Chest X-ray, AP view. Patient: 57 years old, sex M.
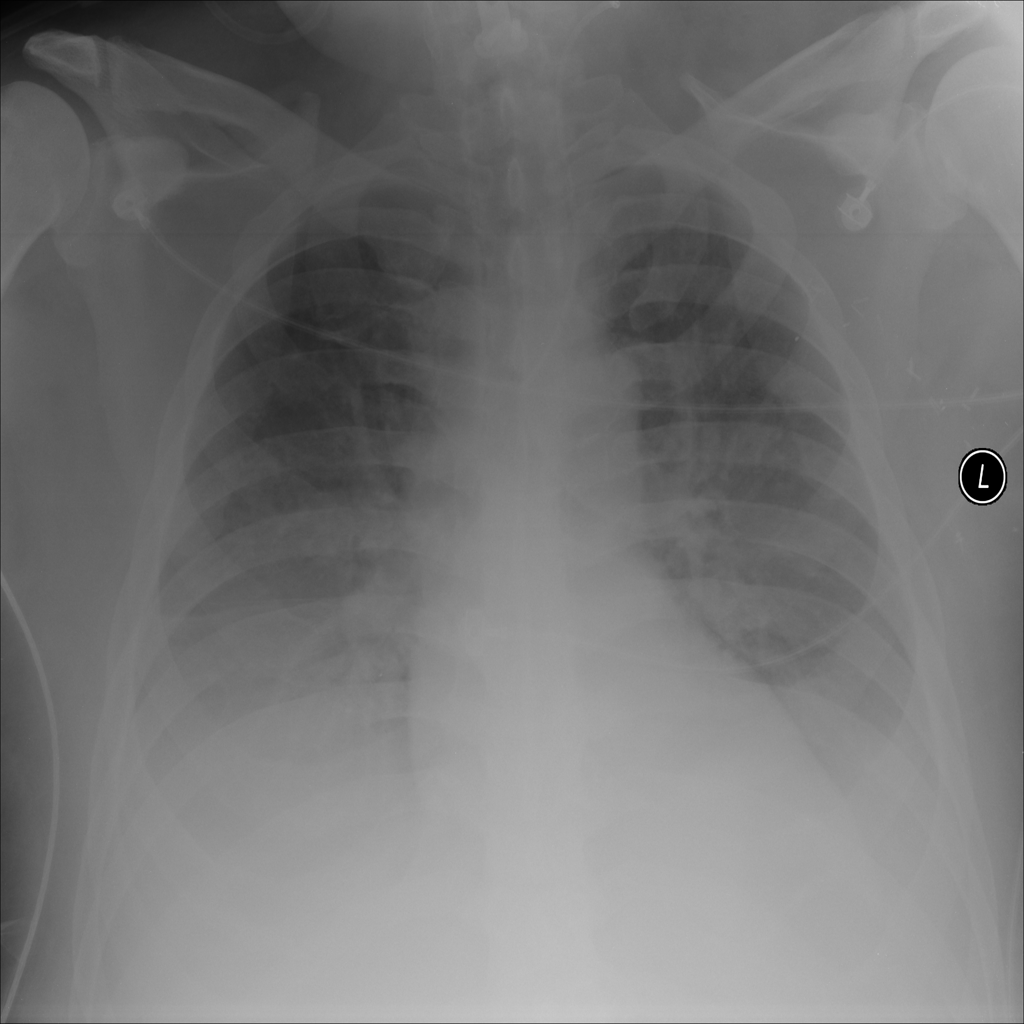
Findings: Effusion